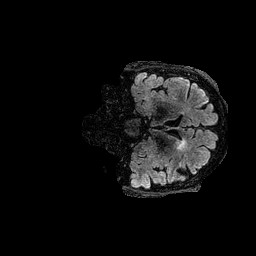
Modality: FLAIR
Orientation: coronal
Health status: ill
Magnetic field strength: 3 T